Aerial crown-view tile of a tropical tree (Barro Colorado Island, Panama), acquired 20240611:
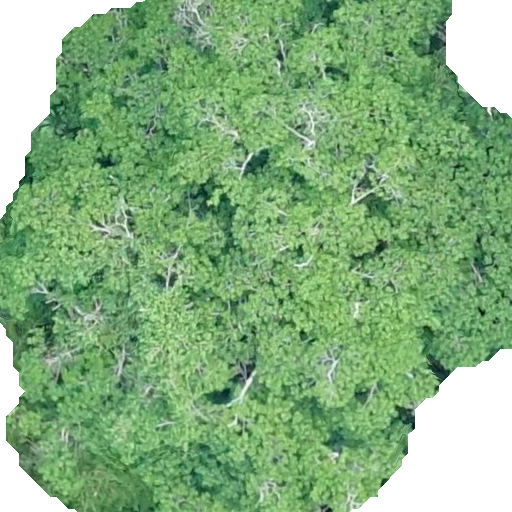
Species: Hura crepitans
GBIF accepted scientific name: Hura crepitans
Crown area: 415.0 m²